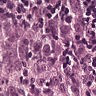
Metastatic tissue present: yes